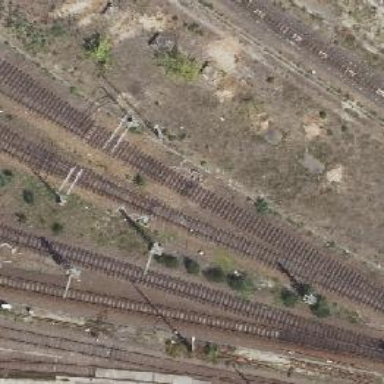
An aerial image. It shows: Railway switch.